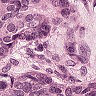
Metastatic tissue present: yes